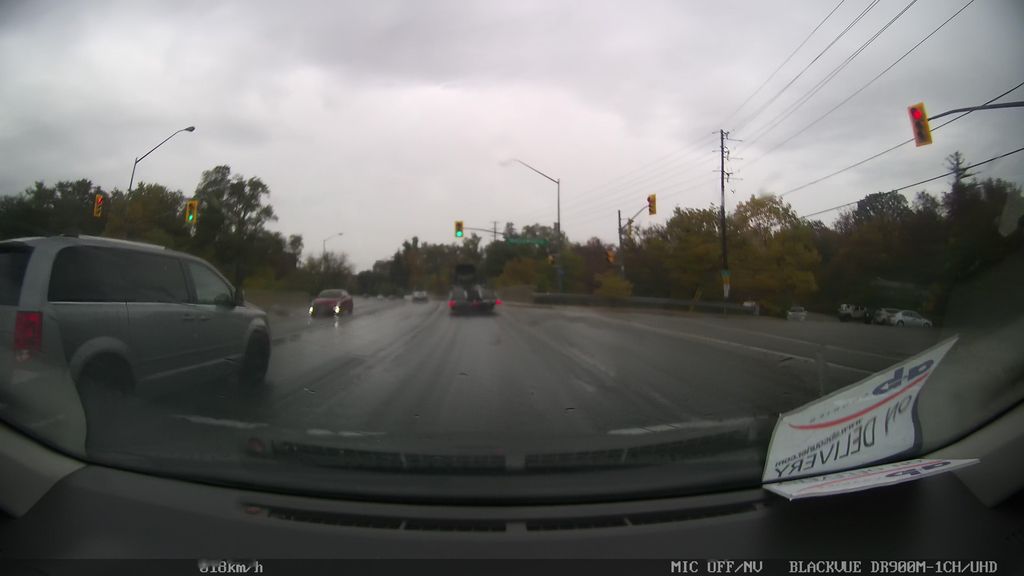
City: toronto